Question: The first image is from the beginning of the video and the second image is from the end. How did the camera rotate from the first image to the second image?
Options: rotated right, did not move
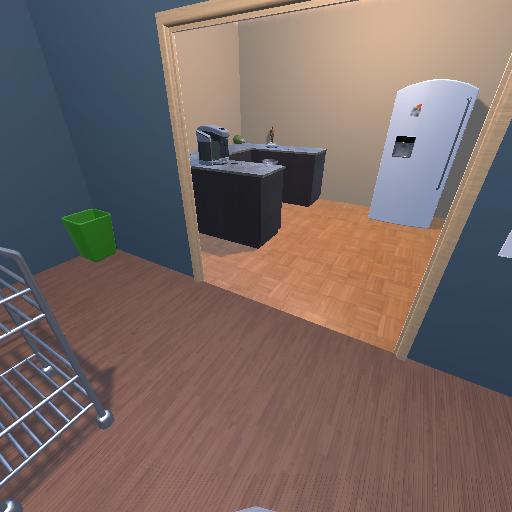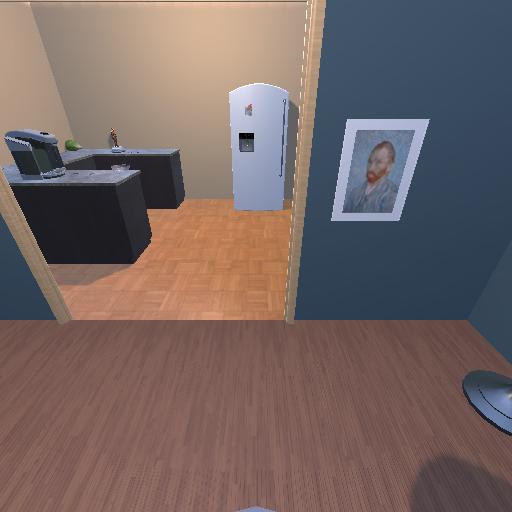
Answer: rotated right